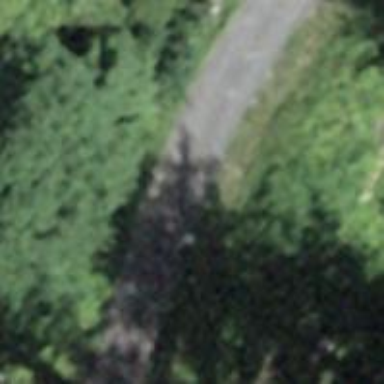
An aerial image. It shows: Well-maintained track road of grade 1.